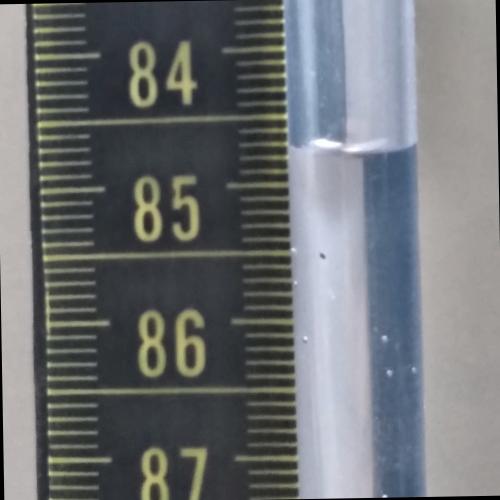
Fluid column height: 84.8 cm